Question: I am having a TeX expression: '\(x = {-b \pm \sqrt{b^2-4ac} \over 2a}\)'
The html code is:
'''
<span class="math-tex">\(x = {-b \pm \sqrt{b^2-4ac} \over 2a}\)</span>
'''
The expression should be displayed as:

How is it possible? Should I add any 'Javascript' code?
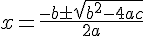
Answer: The easiest way is include it like an image with url parameter as a tex equation:
'''
<img src="http://latex.codecogs.com/png.latex?x&space;=&space;{-b&space;\pm&space;\sqrt{b^2-4ac}&space;\over&space;2a}" title="x = {-b \pm \sqrt{b^2-4ac} \over 2a}" />
'''
If you have many formulas and going to manipulate them constantly -- you need append the plugin to the editor. Yes, it going to be JS, and yes, it might be <URL>